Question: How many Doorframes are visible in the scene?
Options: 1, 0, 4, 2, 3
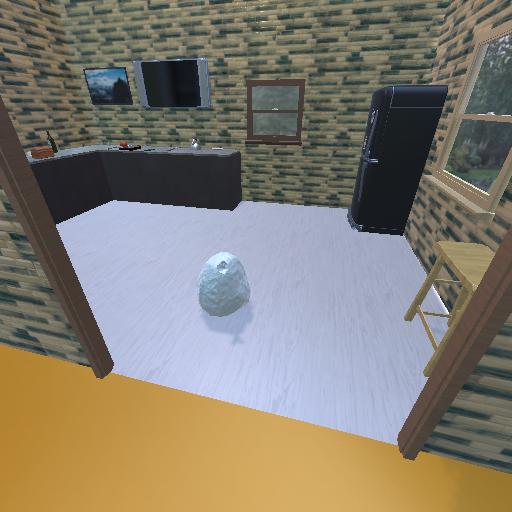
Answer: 1